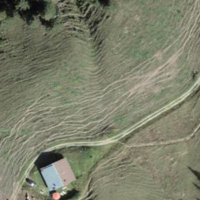
EUNIS habitat code: 23
Species observed at this site:
Rumex alpinus